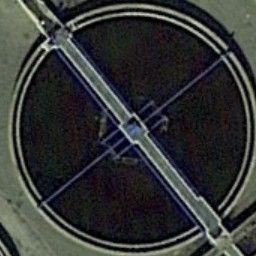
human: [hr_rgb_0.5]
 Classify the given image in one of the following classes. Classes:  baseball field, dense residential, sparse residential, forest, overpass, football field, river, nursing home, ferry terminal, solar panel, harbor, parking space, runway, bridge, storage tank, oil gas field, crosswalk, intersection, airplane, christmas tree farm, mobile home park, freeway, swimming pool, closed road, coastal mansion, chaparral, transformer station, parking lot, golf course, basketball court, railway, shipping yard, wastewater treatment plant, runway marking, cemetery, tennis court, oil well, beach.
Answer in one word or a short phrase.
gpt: wastewater treatment plant